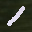
Label: 1